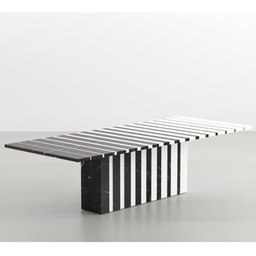
Label: furniture